Question: I noticed a strange opera activity, specifically when I killed browser with open tabs and started it again it executed js from this page: <URL>
And I saw alert 'Login successful'
This happens every time I 'force restart' opera.
How is it possible ?

I am using Opera 24.0.1558.61 Win8.1 x64
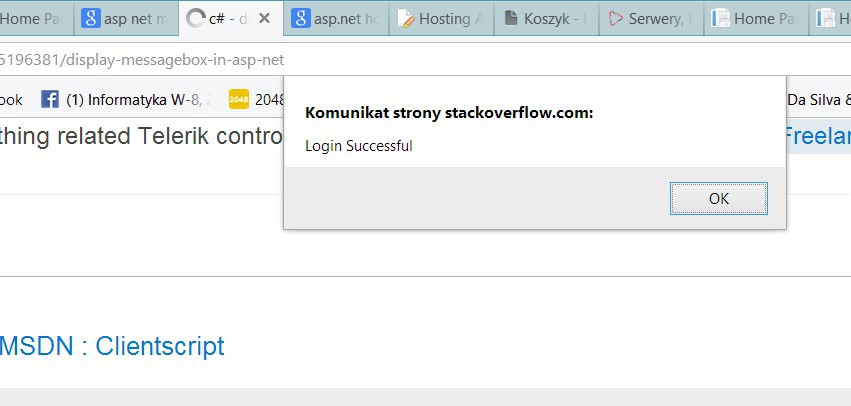
Answer: It turns out this was not caused by Opera at all. It was a malfunctioning third party extension that breaks on this website. The same extension breaks in the same way in other supported browsers when given the same conditions.
If you uncover an exploitable security issue in Opera, you can report it confidentially to the Opera bug tracking system. We'll be happy to credit you for responsible disclosure if we find it to be exploitable.